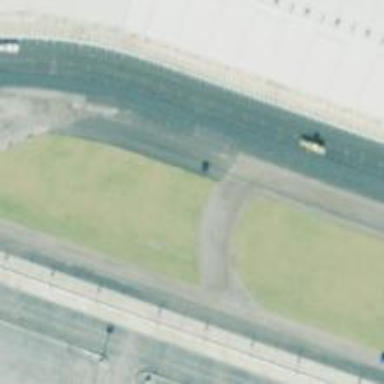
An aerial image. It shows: Motor sport raceway.